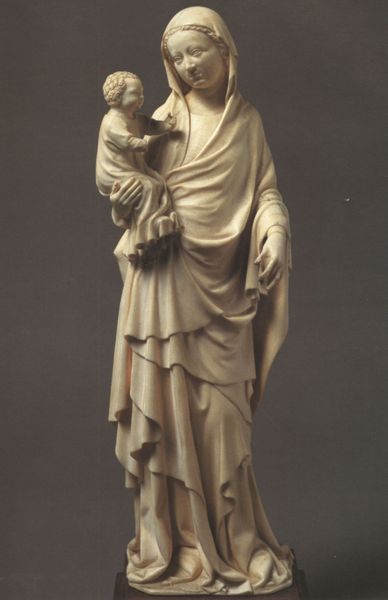
Titel: Madonna mit Kind
Institution: Florenz, Bargello
Schlagwörter: hand, umhang, weiß, bewegung, frankreich, frau, grau, hell, kleid, marmor, schleier, arm, falten, gesicht, halten, sockel, stehen, stein, tragen, gewand, mantel, kind, mutter, locken, rund, skulptur, statue, schwung, kopfbedeckung, lächeln, liebe, monochrom, baby, faltenwurf, foto, buch, christus, jesus, heilige, maria, madonna, sohn, alabaster, säugling, gottesmutter, jesuskind, drappierung, muttergottes, ungefasst, bildschnitzerei, internationaler stil, schöne madonna